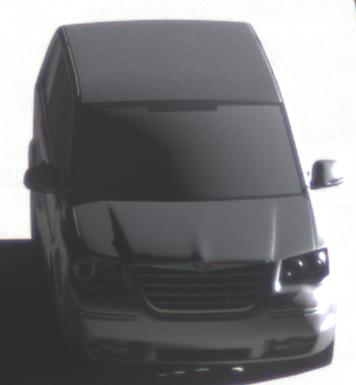
Make: Chrysler
Model: Grand Voyager 3.8
Detailed model: Grand Voyager
Model produced from: 2008/03
Model produced until: 2010/12
Doors: 5
Color: gray
Road condition: dry road
Daytime: morning or afternoon
Contrast: high contrast